Question: I am trying to fit a curve to a histogram, but the resulting curve is flat even though the histogram was not. How can I fit the curve correctly?
My current code:
'''
import numpy as np
import matplotlib.pyplot as plt
from scipy.optimize import curve_fit
import pandas as pd
import scipy.optimize as optimization
x = np.random.normal(1e-10, 1e-7, size=10000)
def func(x, a, b, c):
return a * (np.exp(-b*(x-c)**2))
bins=25
logbins = np.logspace(np.log10(1.0E-10),np.log10(1E-07),bins)
bin_heights, bin_borders, _ = plt.hist(x, bins=logbins, edgecolor='black', color='b')
bin_centers = bin_borders[:-1] + np.diff(bin_borders) / 2
x0 = np.array([0.0, 0.0, 0.0])
popt,cov = optimization.curve_fit(func, bin_centers, bin_heights,x0)
a,b,c=popt
popt, pcov = curve_fit(func, bin_centers, bin_heights, p0=[a,b,c])
x_interval_for_fit = np.linspace(bin_borders[0], bin_borders[-1], 1000)
plt.plot(x_interval_for_fit, func(x_interval_for_fit, *popt), label='Fit',color='r')
plt.xscale('log')
plt.show()
'''
The result:

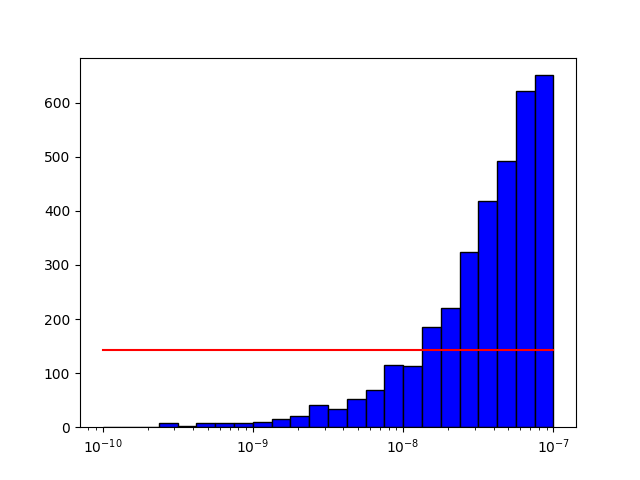
Answer: You are getting bad results because the function you are using to fit the histogram doesn't look like the shape of the histogram at all. By using a simple second order interpolation function, the results are a lot better (though you might say not ideal):
'''
def func(x, a, b, c):
return a * x**2 + b * x + c # Simple 2nd-order polynomial
'''
Using it with your code (you can remove the two optimisation steps and do that only once), I got the following result:
<URL>
One thing that may have been unintentional in your code is that, in spite of the fact that you created a normal distribution, on your histogram you decided to bin them in a surprising way: considering only what you have on one side of the distribution (since you start from 1e-10, and your distribution is in 1e-10) and you increase your bin size logarithmically to the right, you'll end up with more points on the larger bins. Also, you are ignoring more than half of your points (those the are smaller than 1e-10, check 'hist''s <URL>'.
If all I said above was unintentional and you really wanted to find out the original generating gaussian of the random numbers (but with counts instead of density), you should do that directly over your unmodified histogram. One problem though, since you are using a very small standard deviation, is that the problem is very badly conditioned (in the sense that the Jacobian has widely varying values, depending on which dimension you go). You can have a feeling for "how hard" it is for the optimiser to understand the influence of each parameter by calculating the error manually and seeing how it changes (or doesn't) as you vary the parameters. Since you are doing a least-squares optimisation, your cost function looks like this:
'''
f = lambda a, b, c: sum((bin_heights - func(bin_centers, a, b, c))**2)
'''
If you play with this function a bit around 0 initial condition, to see what the optimiser is seeing, you'll notice why convergence is difficult:
'''
f(0, 0, 0) # 8_407_566
f(0, 0, 1) # 8_407_566, i.e. no change
f(0, 1, 0) # 8_407_566, i.e. no change
f(1, 0, 0) # 8_387_591, clearly an improvement
'''
This is not a mathematically rigorous argument (that comes from the ill-conditioning of the Jacobian when 'a' and 'b' are close to 0), but it gives a good intuition of what is going wrong.
Thus, you need a good "first guess". Of course, in this problem, since you know that you are trying to fit a gaussian, you could use the average, max value and standard deviation as initial parameters (in your case, the inverse of the square of the standard deviation). The code below shows a set of "less tuned" initial parameters that also work:
'''
def func(x, a, b, c): # Original function
return a * np.exp(- b * (x - c)**2)
bins=25 # Let hist do its magic
bin_heights, bin_borders, _ = plt.hist(x, bins=bins, edgecolor='black', color='b')
bin_centers = bin_borders[:-1] + np.diff(bin_borders) / 2
x0 = np.array([600.0, 1.0e7, 0.0])
popt, cov = curve_fit(func, bin_centers, bin_heights, x0)
x_interval_for_fit = np.linspace(bin_borders[0], bin_borders[-1], 1000)
plt.plot(x_interval_for_fit, func(x_interval_for_fit, *x0), label='Initial guess',color='y')
plt.plot(x_interval_for_fit, func(x_interval_for_fit, *popt), label='Fit',color='r')
plt.show()
'''
And the result, with the curve created by the initial guess (in yellow) and the result of the interpolation (in red):
<URL>